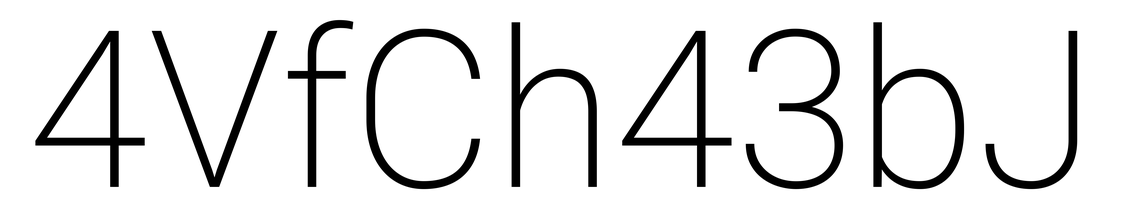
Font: Roboto_ExtraLight